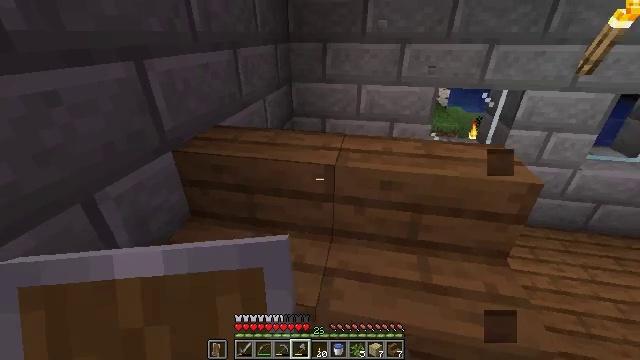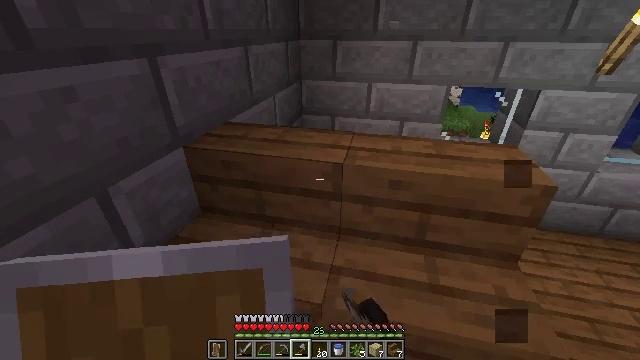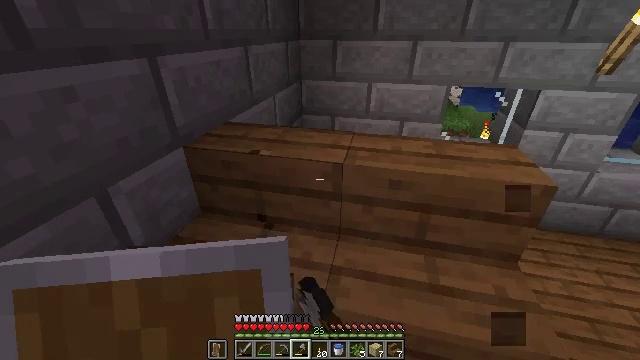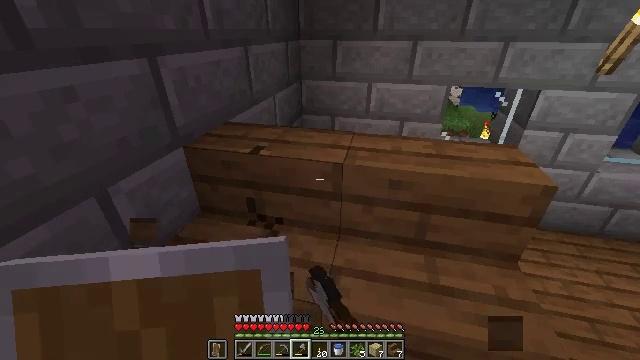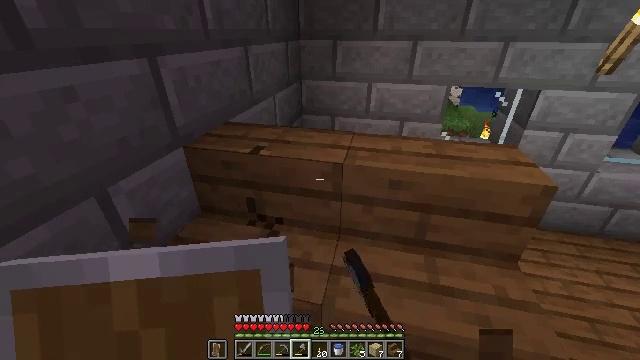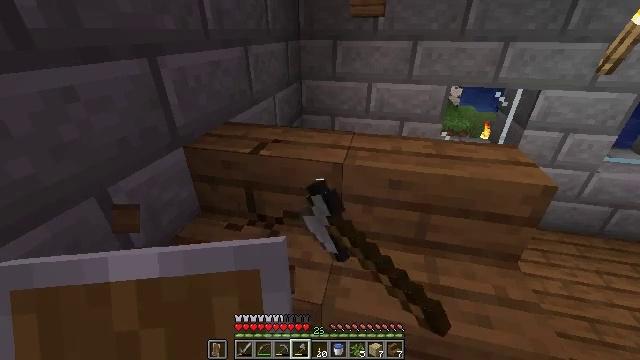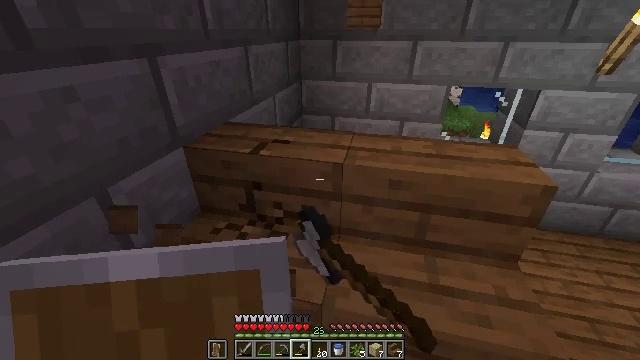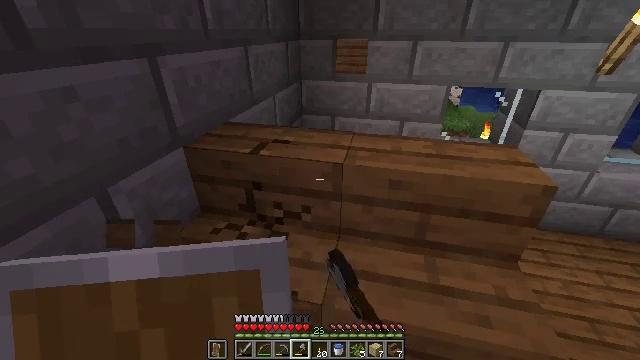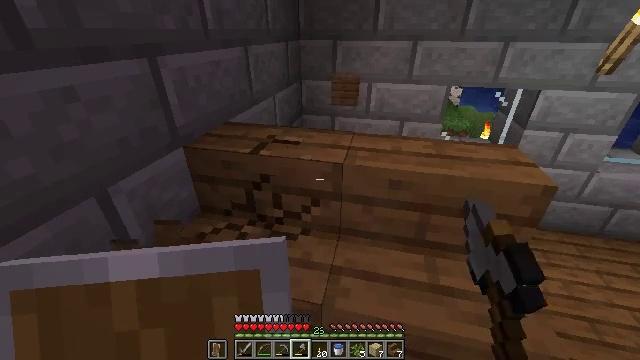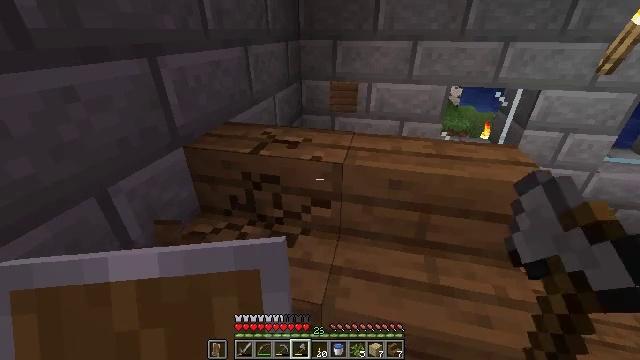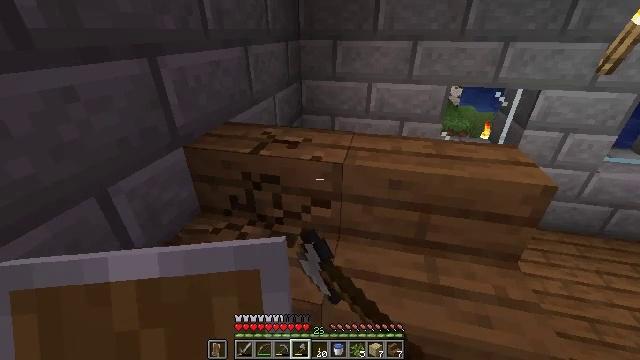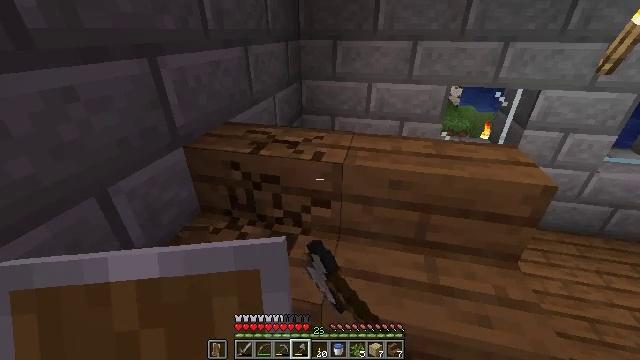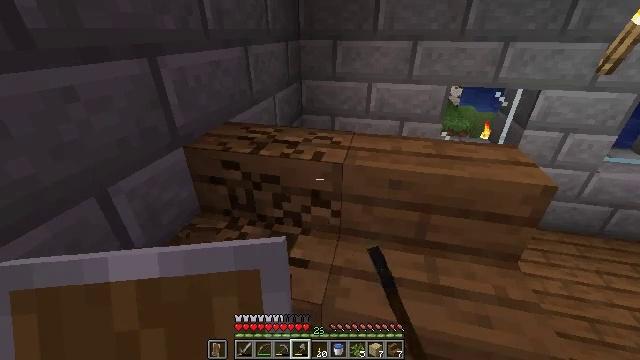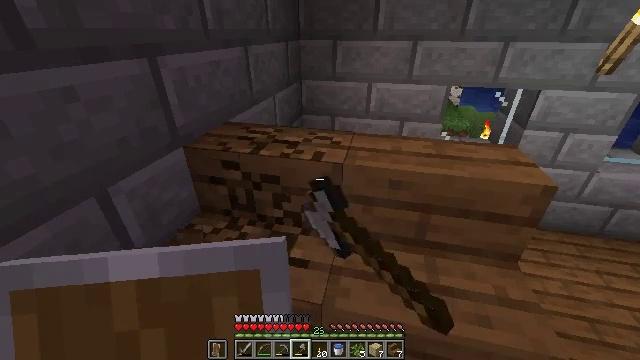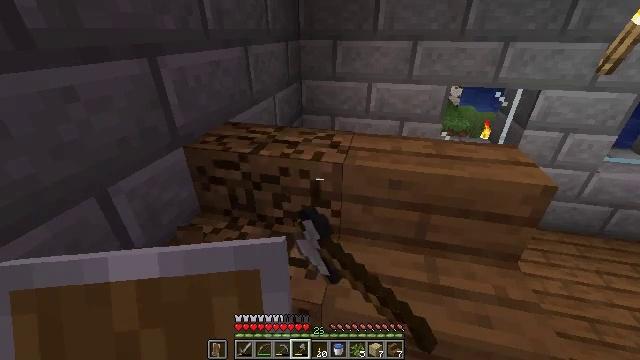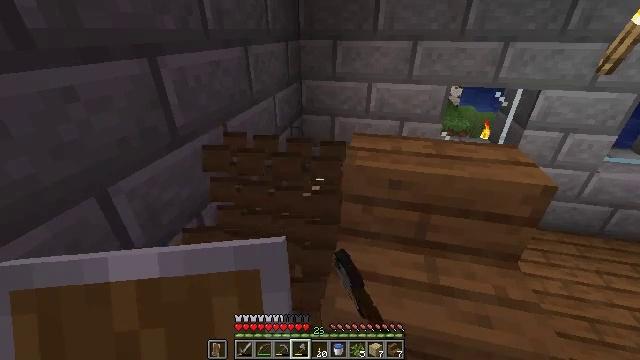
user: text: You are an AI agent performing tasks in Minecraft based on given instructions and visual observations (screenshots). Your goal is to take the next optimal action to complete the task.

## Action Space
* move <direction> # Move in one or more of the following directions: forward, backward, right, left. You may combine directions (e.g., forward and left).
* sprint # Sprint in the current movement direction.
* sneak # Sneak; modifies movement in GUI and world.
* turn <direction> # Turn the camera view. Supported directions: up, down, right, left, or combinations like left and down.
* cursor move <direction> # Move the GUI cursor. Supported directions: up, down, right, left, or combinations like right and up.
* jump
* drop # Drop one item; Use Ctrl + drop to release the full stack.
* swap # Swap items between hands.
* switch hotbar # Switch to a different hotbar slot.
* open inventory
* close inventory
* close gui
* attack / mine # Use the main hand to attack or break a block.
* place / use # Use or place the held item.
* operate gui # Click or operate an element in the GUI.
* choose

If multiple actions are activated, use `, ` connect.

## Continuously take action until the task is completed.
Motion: motion action
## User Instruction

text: Attack the spruce stairs to remove them.
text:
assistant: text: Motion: turn left, attack / mine
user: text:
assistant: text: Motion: attack / mine
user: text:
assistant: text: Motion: attack / mine
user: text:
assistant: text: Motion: attack / mine
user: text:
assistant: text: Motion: attack / mine
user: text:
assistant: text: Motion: attack / mine
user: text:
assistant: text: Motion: attack / mine
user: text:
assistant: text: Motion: attack / mine
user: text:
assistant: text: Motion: attack / mine
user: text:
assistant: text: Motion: attack / mine
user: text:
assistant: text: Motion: attack / mine
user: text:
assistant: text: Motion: attack / mine
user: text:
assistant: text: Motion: attack / mine
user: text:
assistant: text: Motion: attack / mine
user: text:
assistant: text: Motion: attack / mine
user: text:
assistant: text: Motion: turn right and down, attack / mine
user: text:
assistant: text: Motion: turn right and down, attack / mine
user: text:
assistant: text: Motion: turn right, attack / mine
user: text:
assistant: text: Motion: turn right and up, attack / mine
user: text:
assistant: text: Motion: attack / mine
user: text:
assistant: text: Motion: attack / mine
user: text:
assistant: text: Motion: attack / mine
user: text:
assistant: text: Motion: attack / mine
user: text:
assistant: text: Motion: attack / mine
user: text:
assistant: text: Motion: attack / mine
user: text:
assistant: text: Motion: attack / mine
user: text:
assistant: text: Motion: attack / mine
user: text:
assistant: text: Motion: attack / mine
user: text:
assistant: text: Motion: attack / mine
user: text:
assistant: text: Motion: attack / mine